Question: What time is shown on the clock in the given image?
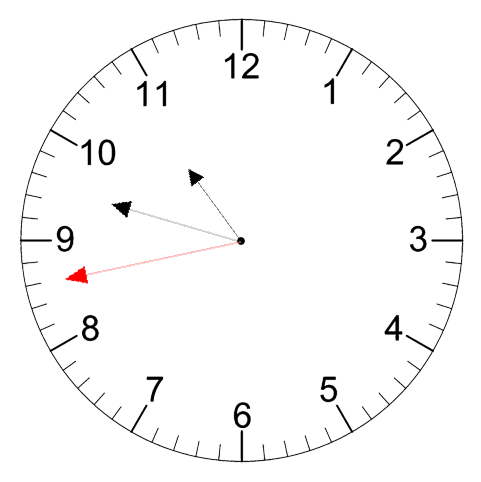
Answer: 10:47:43